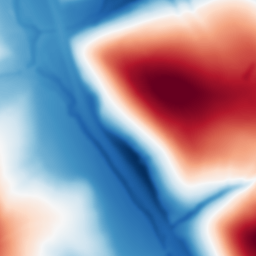
Category: multiscale
Decomposition family: dog
Decomposition parameters: sigma_low: 2
sigma_high: 100
Upsampling method: quadratic
Upsampling parameters: scale: 4
Upsampling scale: 4